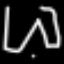
Label: pants